Question: Does anybody know if there is a Qt widget that simulates this effect?

What I want to do is when the user inputs some data and these data are invalid, this bubble appears and tell to user 'hey, there is an error here!'
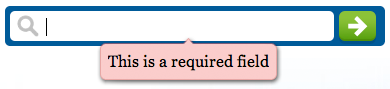
Answer: Well, I would use a frameless (setting Qt::FramelessWindowHint) <URL>.